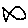
Label: fish